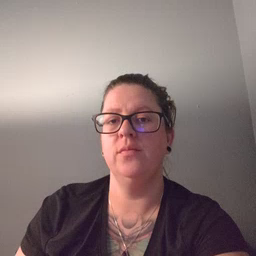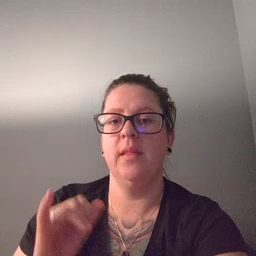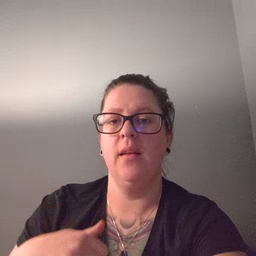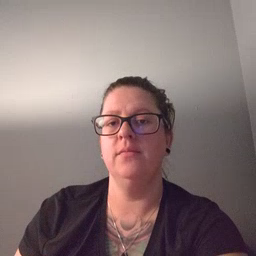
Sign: that